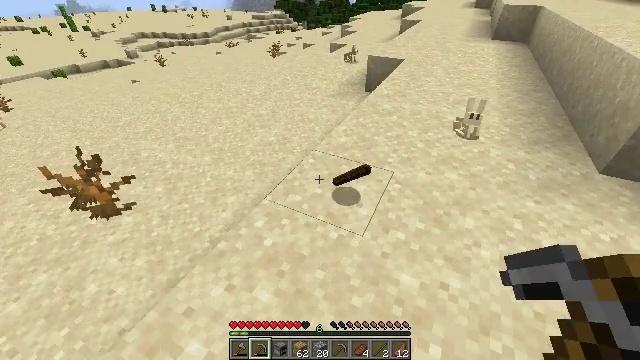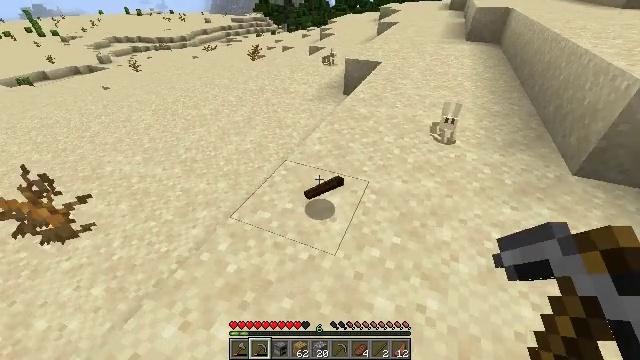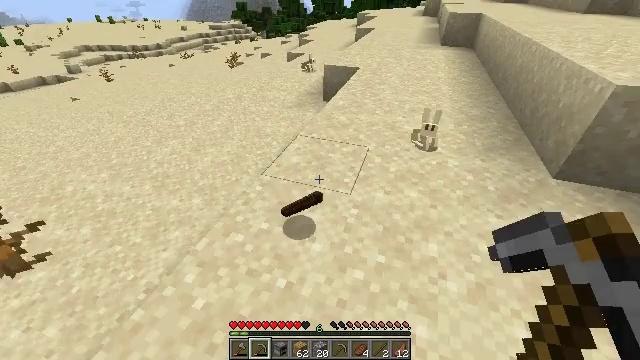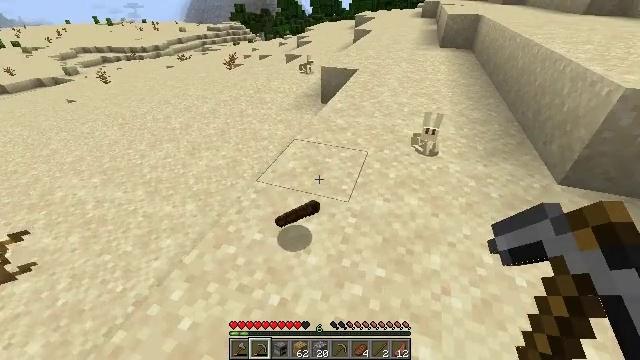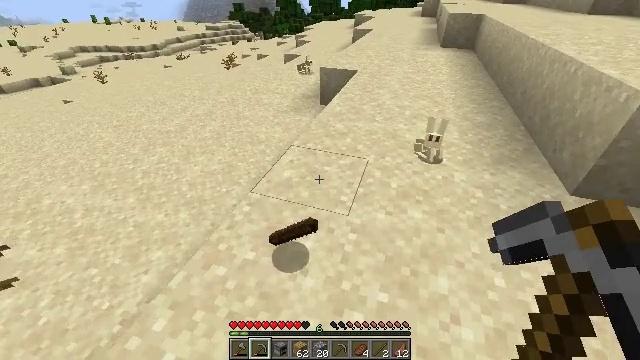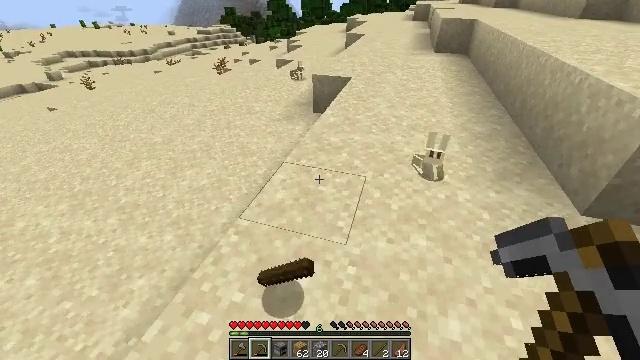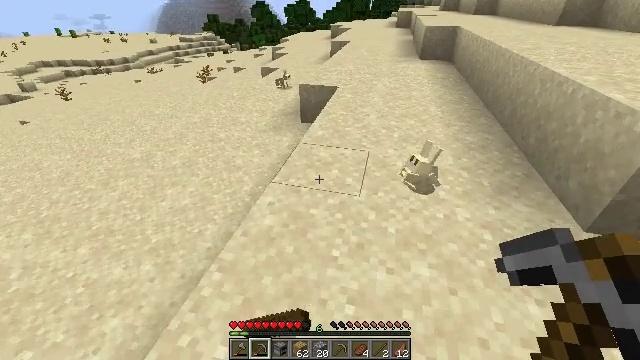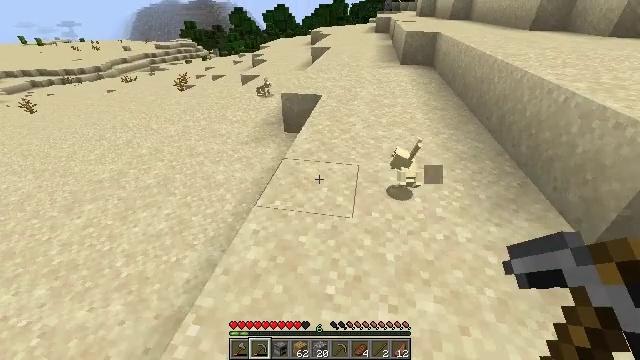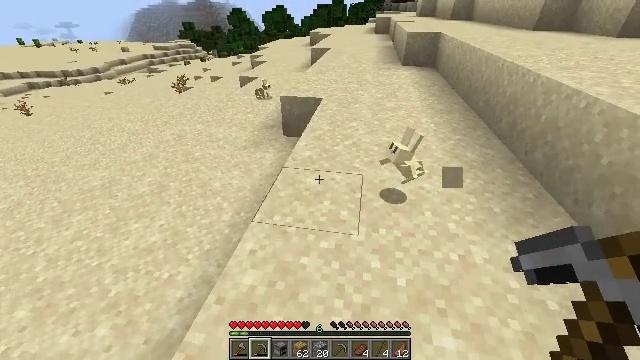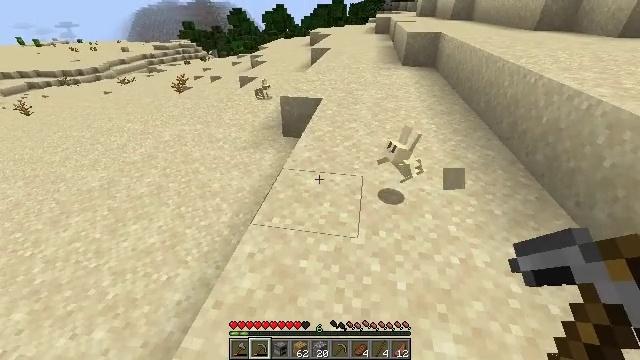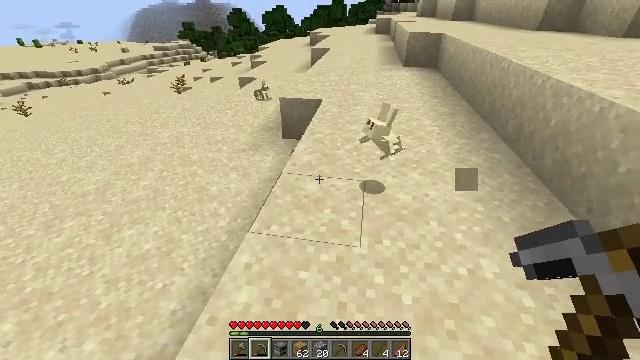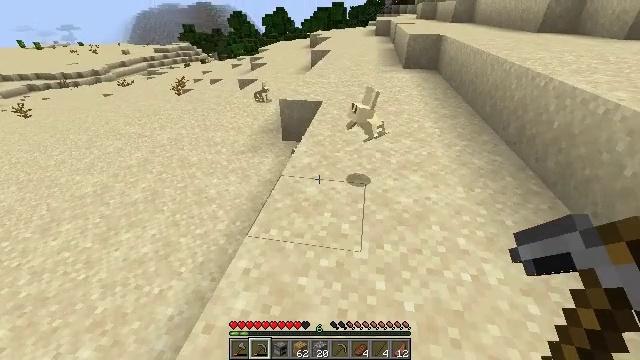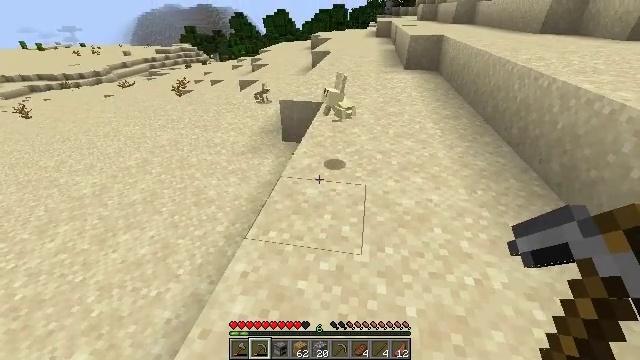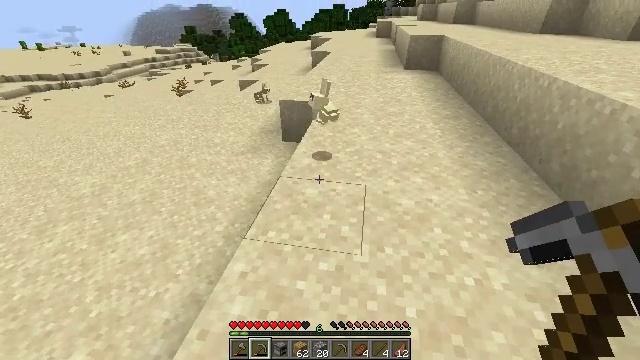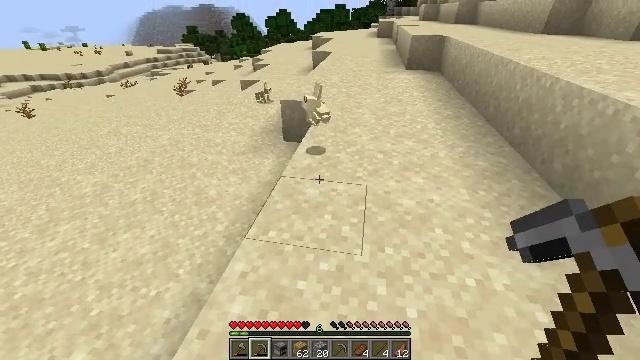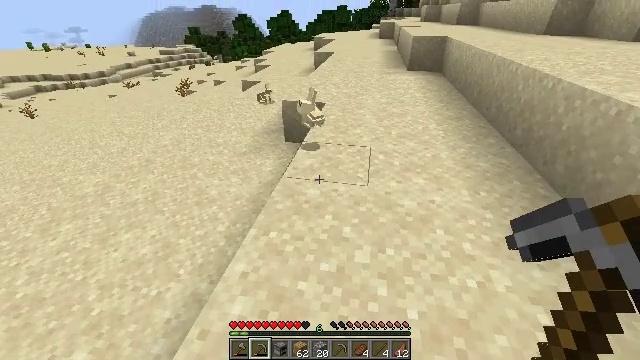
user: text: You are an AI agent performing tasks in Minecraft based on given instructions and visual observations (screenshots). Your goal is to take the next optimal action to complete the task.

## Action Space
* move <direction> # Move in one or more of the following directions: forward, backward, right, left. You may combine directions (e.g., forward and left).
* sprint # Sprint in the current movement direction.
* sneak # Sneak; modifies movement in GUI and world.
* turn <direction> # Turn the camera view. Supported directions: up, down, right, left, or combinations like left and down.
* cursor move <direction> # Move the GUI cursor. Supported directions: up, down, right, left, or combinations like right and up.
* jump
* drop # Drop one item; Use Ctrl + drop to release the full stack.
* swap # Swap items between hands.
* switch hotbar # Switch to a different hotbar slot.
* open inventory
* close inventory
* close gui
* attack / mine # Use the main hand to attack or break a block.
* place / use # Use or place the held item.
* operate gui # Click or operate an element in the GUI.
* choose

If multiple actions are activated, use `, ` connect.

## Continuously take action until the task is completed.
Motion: motion action
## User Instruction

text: Harvest the dead bush.
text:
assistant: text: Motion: move forward, turn right
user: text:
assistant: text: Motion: move forward, turn right
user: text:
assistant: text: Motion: move forward
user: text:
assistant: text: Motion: move forward
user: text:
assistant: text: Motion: move forward, turn right
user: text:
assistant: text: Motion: move forward, turn right and up
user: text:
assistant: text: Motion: move forward, turn right
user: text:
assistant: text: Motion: move forward
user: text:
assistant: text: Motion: no_op
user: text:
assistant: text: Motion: no_op
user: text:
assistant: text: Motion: no_op
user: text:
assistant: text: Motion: no_op
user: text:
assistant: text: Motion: no_op
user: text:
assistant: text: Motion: no_op
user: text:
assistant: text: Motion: no_op
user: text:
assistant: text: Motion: no_op
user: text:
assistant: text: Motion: no_op
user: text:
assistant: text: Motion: turn left
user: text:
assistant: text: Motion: move forward, turn left
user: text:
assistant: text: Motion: move forward, turn left and up
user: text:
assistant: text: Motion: move forward, turn left
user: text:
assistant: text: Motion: move forward, turn left
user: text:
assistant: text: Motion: move forward, turn left
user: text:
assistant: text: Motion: move forward, turn left
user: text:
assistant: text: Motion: move forward, turn left
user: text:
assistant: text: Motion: move forward
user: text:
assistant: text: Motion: move forward
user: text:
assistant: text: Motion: move forward
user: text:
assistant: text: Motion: move forward
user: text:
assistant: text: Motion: move forward